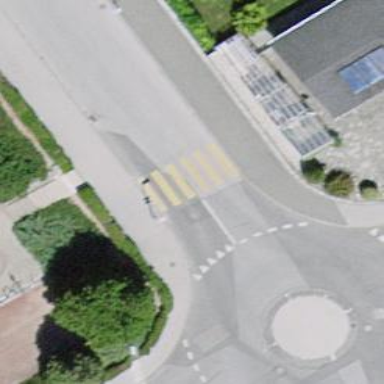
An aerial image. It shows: Uncontrolled zebra crossing on the road.